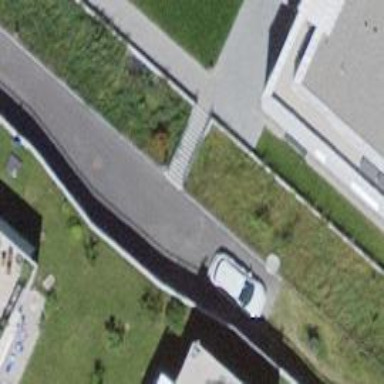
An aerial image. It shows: Road with steps.